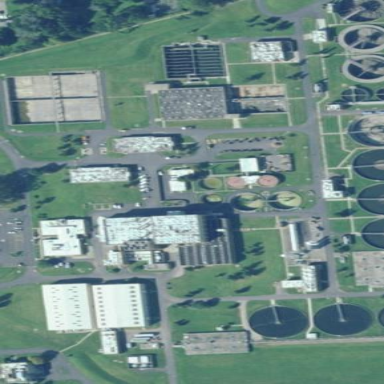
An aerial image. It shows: Wastewater plant.